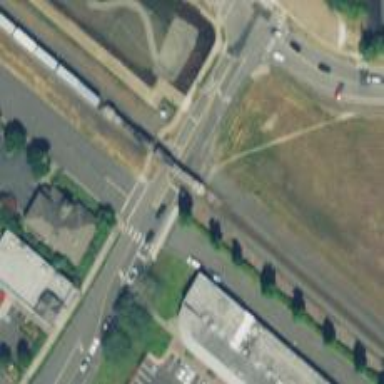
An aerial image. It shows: Railway crossing.